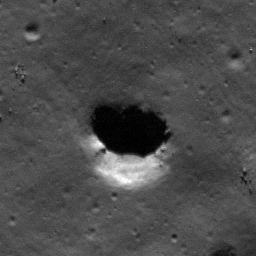
Pit: Copernicus 16
Host crater: Copernicus
Host type: impact_melt
Lunar coordinates: latitude 9.484, longitude 340.162